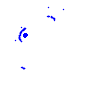
Particle: electron